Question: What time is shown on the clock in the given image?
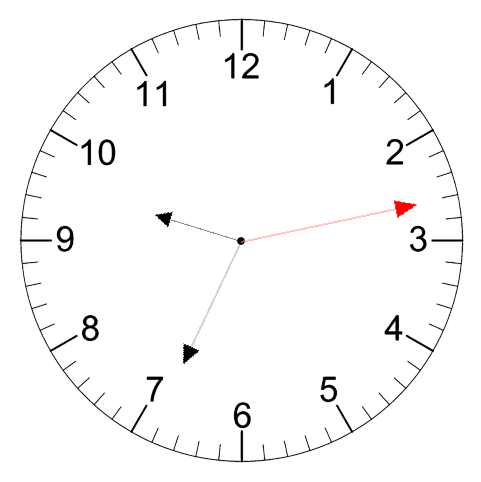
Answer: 09:34:13